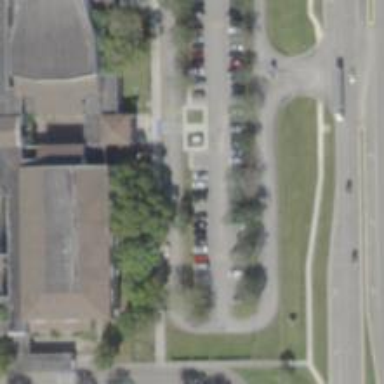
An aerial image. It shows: Parking space.